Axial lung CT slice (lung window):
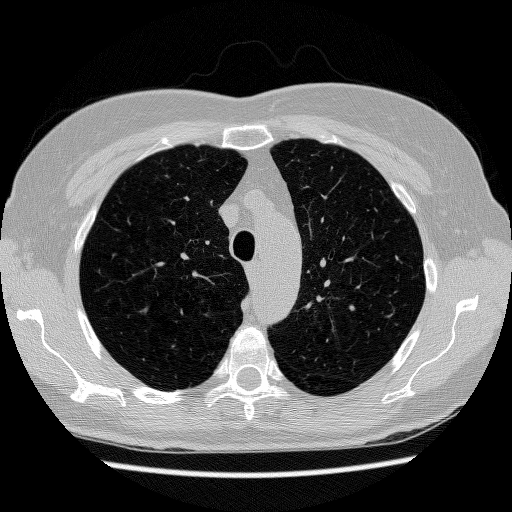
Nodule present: no